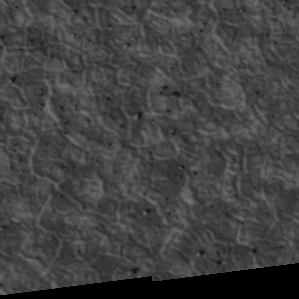
Label: non_frost